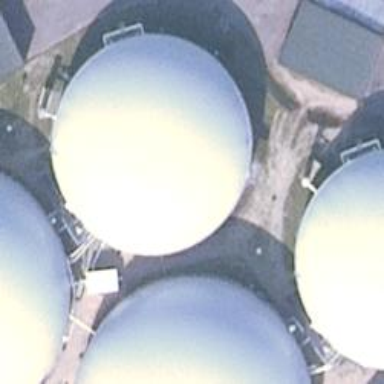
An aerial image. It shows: Digester building with white dome-shaped roof.